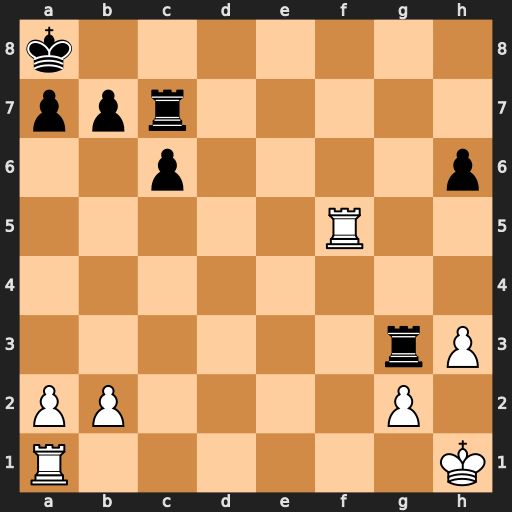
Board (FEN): k7/ppr5/2p4p/5R2/8/6rP/PP4P1/R6K
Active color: w
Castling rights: -
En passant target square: -
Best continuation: Rf8+ Rc8 Rxc8#